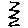
Label: zigzag